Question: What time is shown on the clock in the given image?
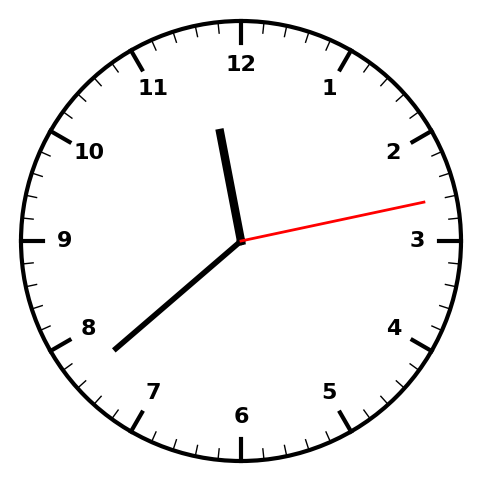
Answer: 11:38:13